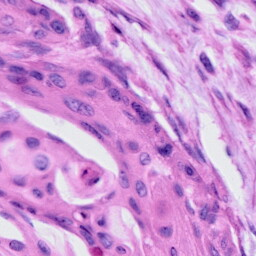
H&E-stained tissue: Cervix